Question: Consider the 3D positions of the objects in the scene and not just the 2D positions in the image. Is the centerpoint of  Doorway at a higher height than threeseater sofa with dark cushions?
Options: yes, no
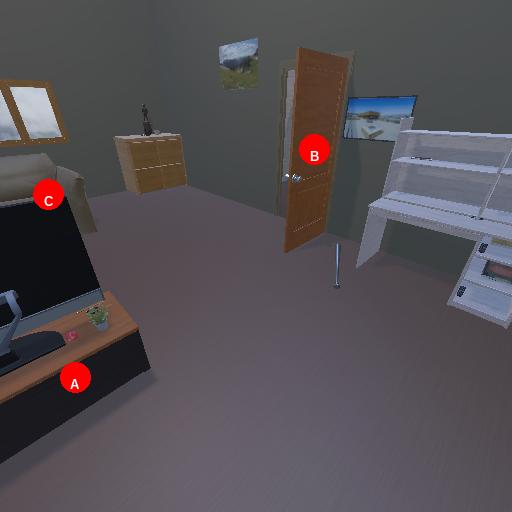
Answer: yes